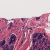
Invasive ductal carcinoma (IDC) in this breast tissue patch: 0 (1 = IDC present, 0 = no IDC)